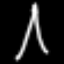
Label: The Eiffel Tower